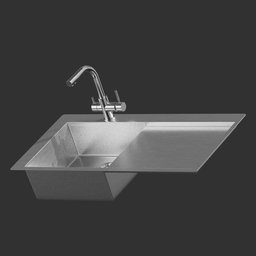
Label: appliances